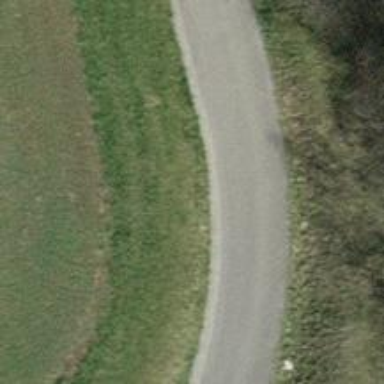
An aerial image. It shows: Asphalt road track with grade1 track quality suitable for agricultural vehicles.